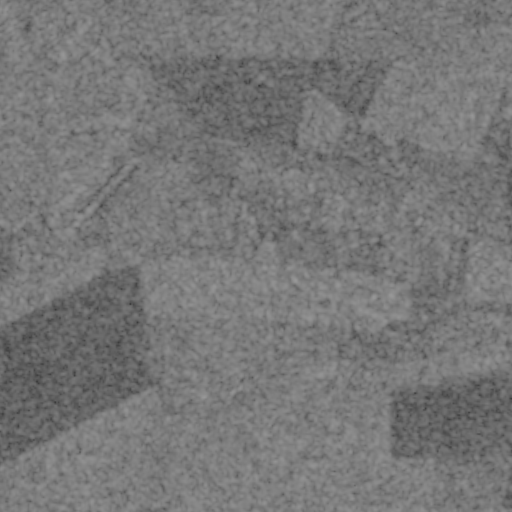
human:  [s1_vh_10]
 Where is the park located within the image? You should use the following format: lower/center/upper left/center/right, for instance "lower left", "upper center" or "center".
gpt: The park is located in the upper right of the image.
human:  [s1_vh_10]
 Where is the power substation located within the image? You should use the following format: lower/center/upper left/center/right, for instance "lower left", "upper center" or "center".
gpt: The power substation is located in the upper center of the image.
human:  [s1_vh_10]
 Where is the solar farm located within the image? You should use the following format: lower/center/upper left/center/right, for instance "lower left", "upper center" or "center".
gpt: The solar farm is located in the upper right of the image.
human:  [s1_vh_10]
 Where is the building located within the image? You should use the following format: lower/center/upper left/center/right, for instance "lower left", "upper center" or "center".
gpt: There is no building in the image.

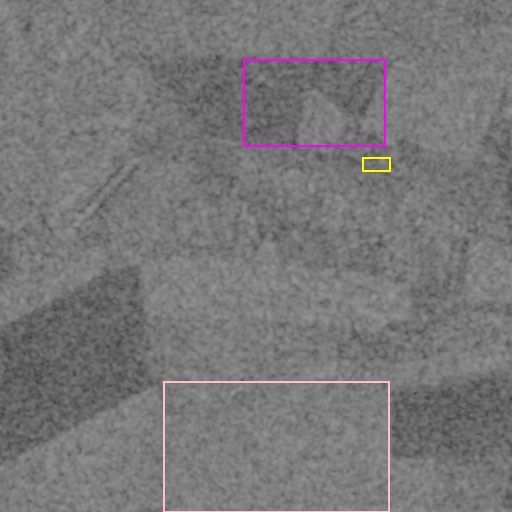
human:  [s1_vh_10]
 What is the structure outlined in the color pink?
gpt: The structure outlined in pink is a crop field.
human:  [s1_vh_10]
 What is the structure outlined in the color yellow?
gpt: The structure outlined in yellow is a park.
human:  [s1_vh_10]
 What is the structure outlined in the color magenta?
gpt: The structure outlined in magenta is a solar farm.
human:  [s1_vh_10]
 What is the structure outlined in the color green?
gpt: There is no green outline.